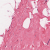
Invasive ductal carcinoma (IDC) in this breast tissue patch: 0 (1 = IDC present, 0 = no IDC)